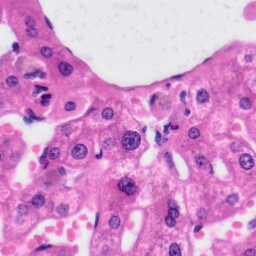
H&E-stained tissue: Liver